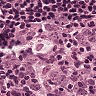
Metastatic tissue present: no